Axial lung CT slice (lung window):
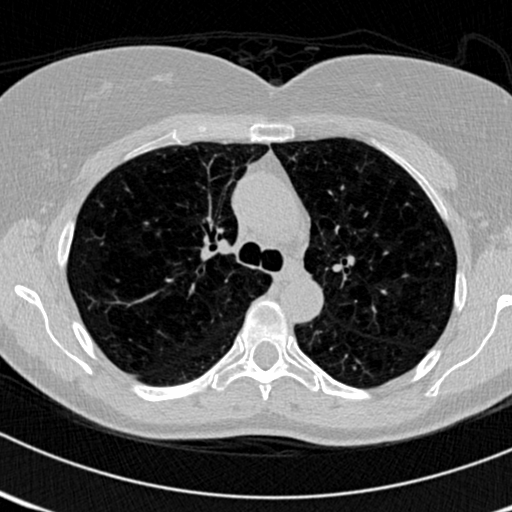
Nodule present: no